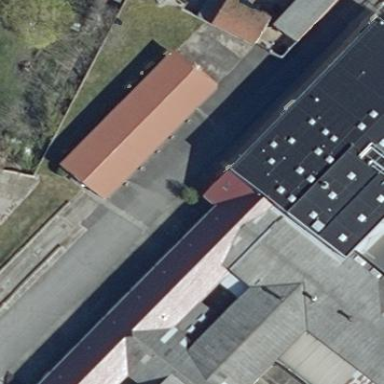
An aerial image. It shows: Industrial building.